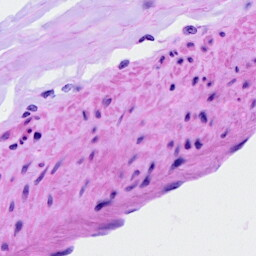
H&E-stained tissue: Ovarian